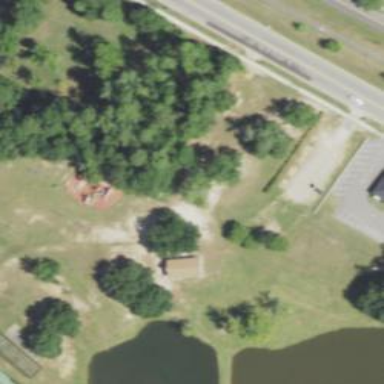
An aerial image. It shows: Disc golf basket.